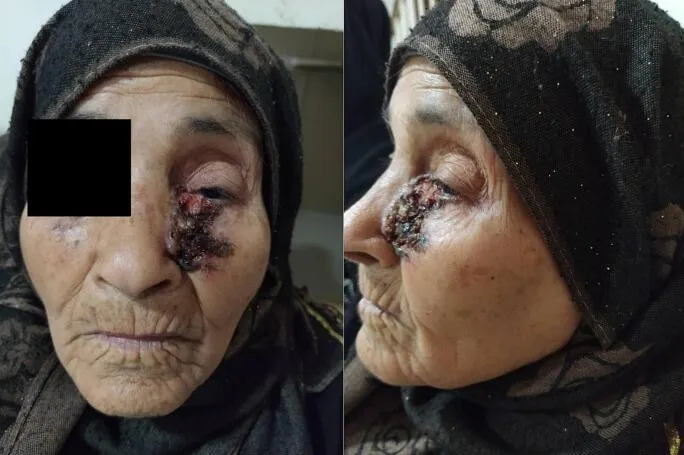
The lesion on the patient's face, extending on left cheek, nasal ala, medial canthal and the eyelids.
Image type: medical_photograph (skin_photograph)